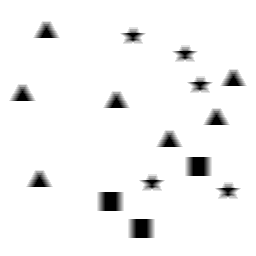
Squares: 3
Triangles: 7
Stars: 5
Total shapes: 15